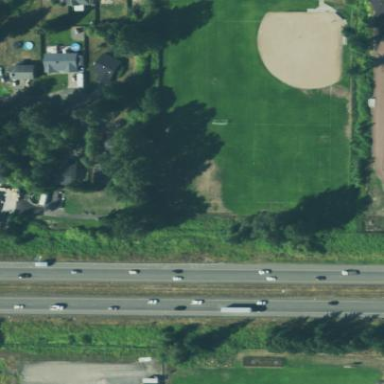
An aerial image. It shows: Baseball pitch for leisure and sports activities.